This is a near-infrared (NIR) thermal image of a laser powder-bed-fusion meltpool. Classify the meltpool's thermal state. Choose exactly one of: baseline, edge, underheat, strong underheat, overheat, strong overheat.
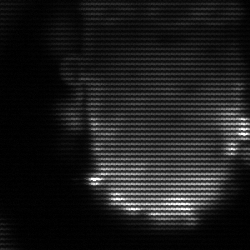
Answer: baseline